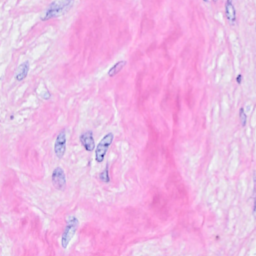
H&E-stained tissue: Breast